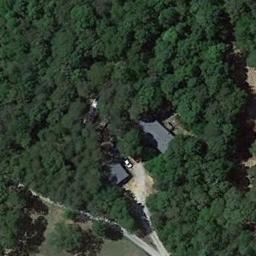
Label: forest